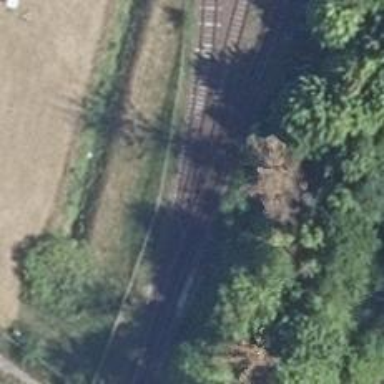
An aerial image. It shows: Railway switch.